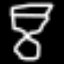
Label: hourglass